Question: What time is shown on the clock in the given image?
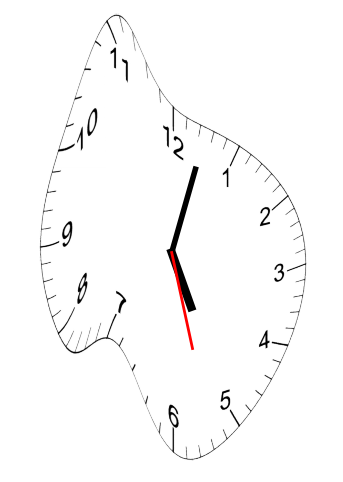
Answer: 05:02:27